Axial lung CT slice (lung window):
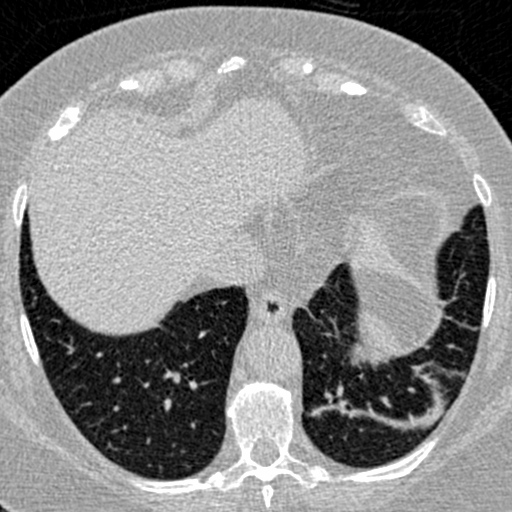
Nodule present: no